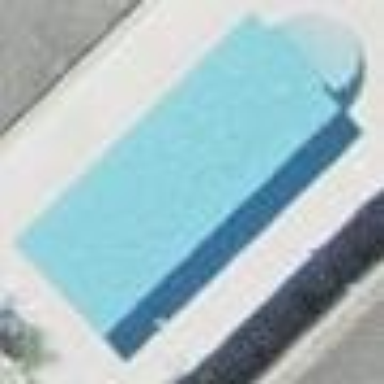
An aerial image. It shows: Swimming pool located in leisure land.